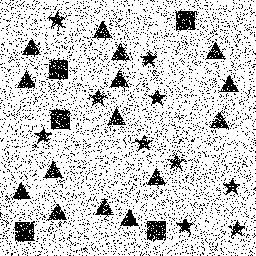
Squares: 5
Triangles: 15
Stars: 10
Total shapes: 30